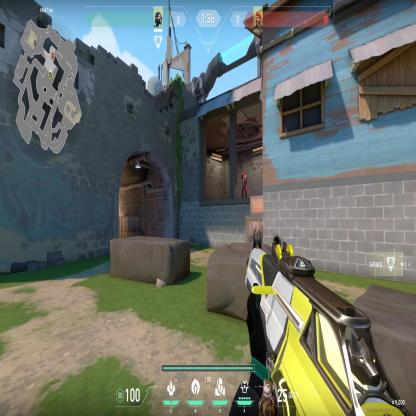
Label: enemy